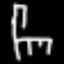
Label: chair